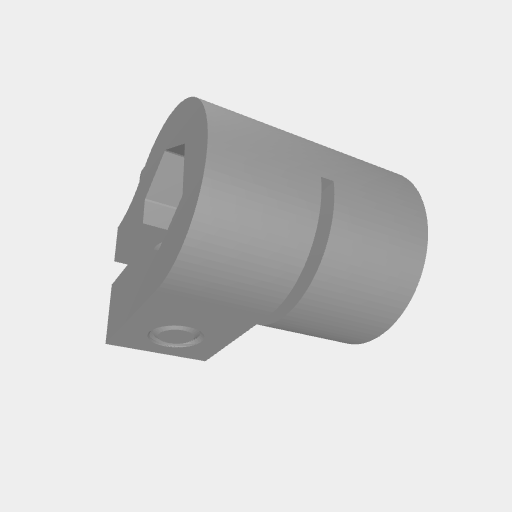
Part: ClampingCoupler8RID